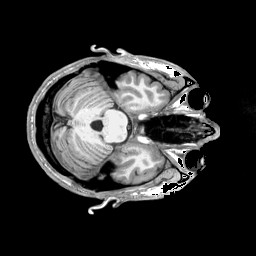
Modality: T1w
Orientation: coronal
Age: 31
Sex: male